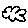
Label: cloud